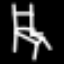
Label: chair